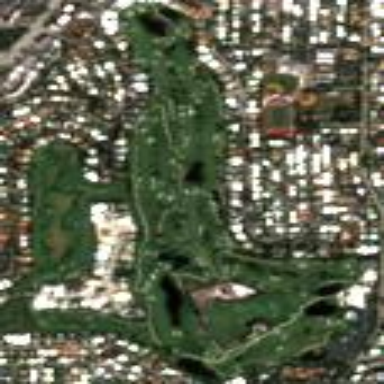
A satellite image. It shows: Golf course.